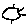
Label: sun